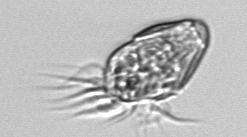
Label: Strombidium_morphotype1